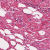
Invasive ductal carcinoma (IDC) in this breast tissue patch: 0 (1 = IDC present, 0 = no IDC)